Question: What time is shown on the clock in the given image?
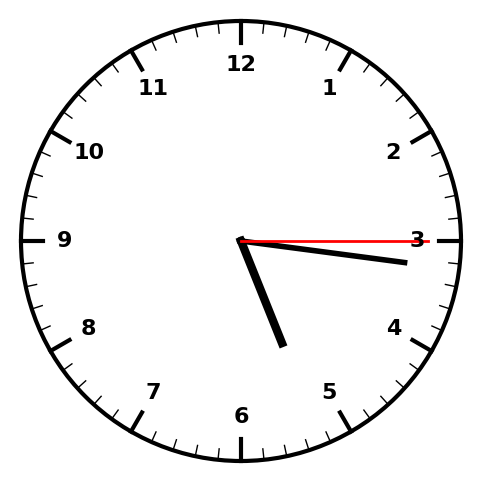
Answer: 05:16:15